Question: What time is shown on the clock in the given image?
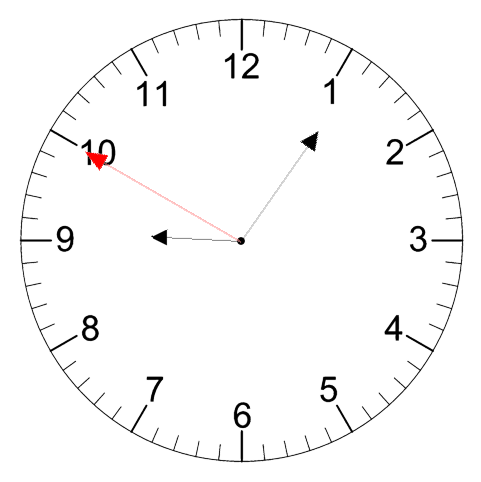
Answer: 09:05:50